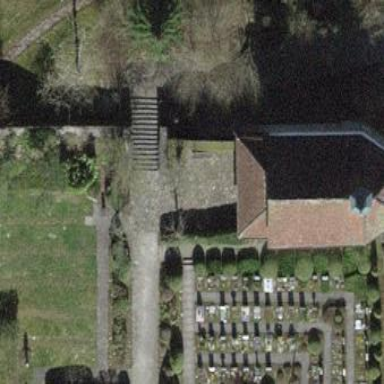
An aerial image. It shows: Chapel that serves as place of worship.